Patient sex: F
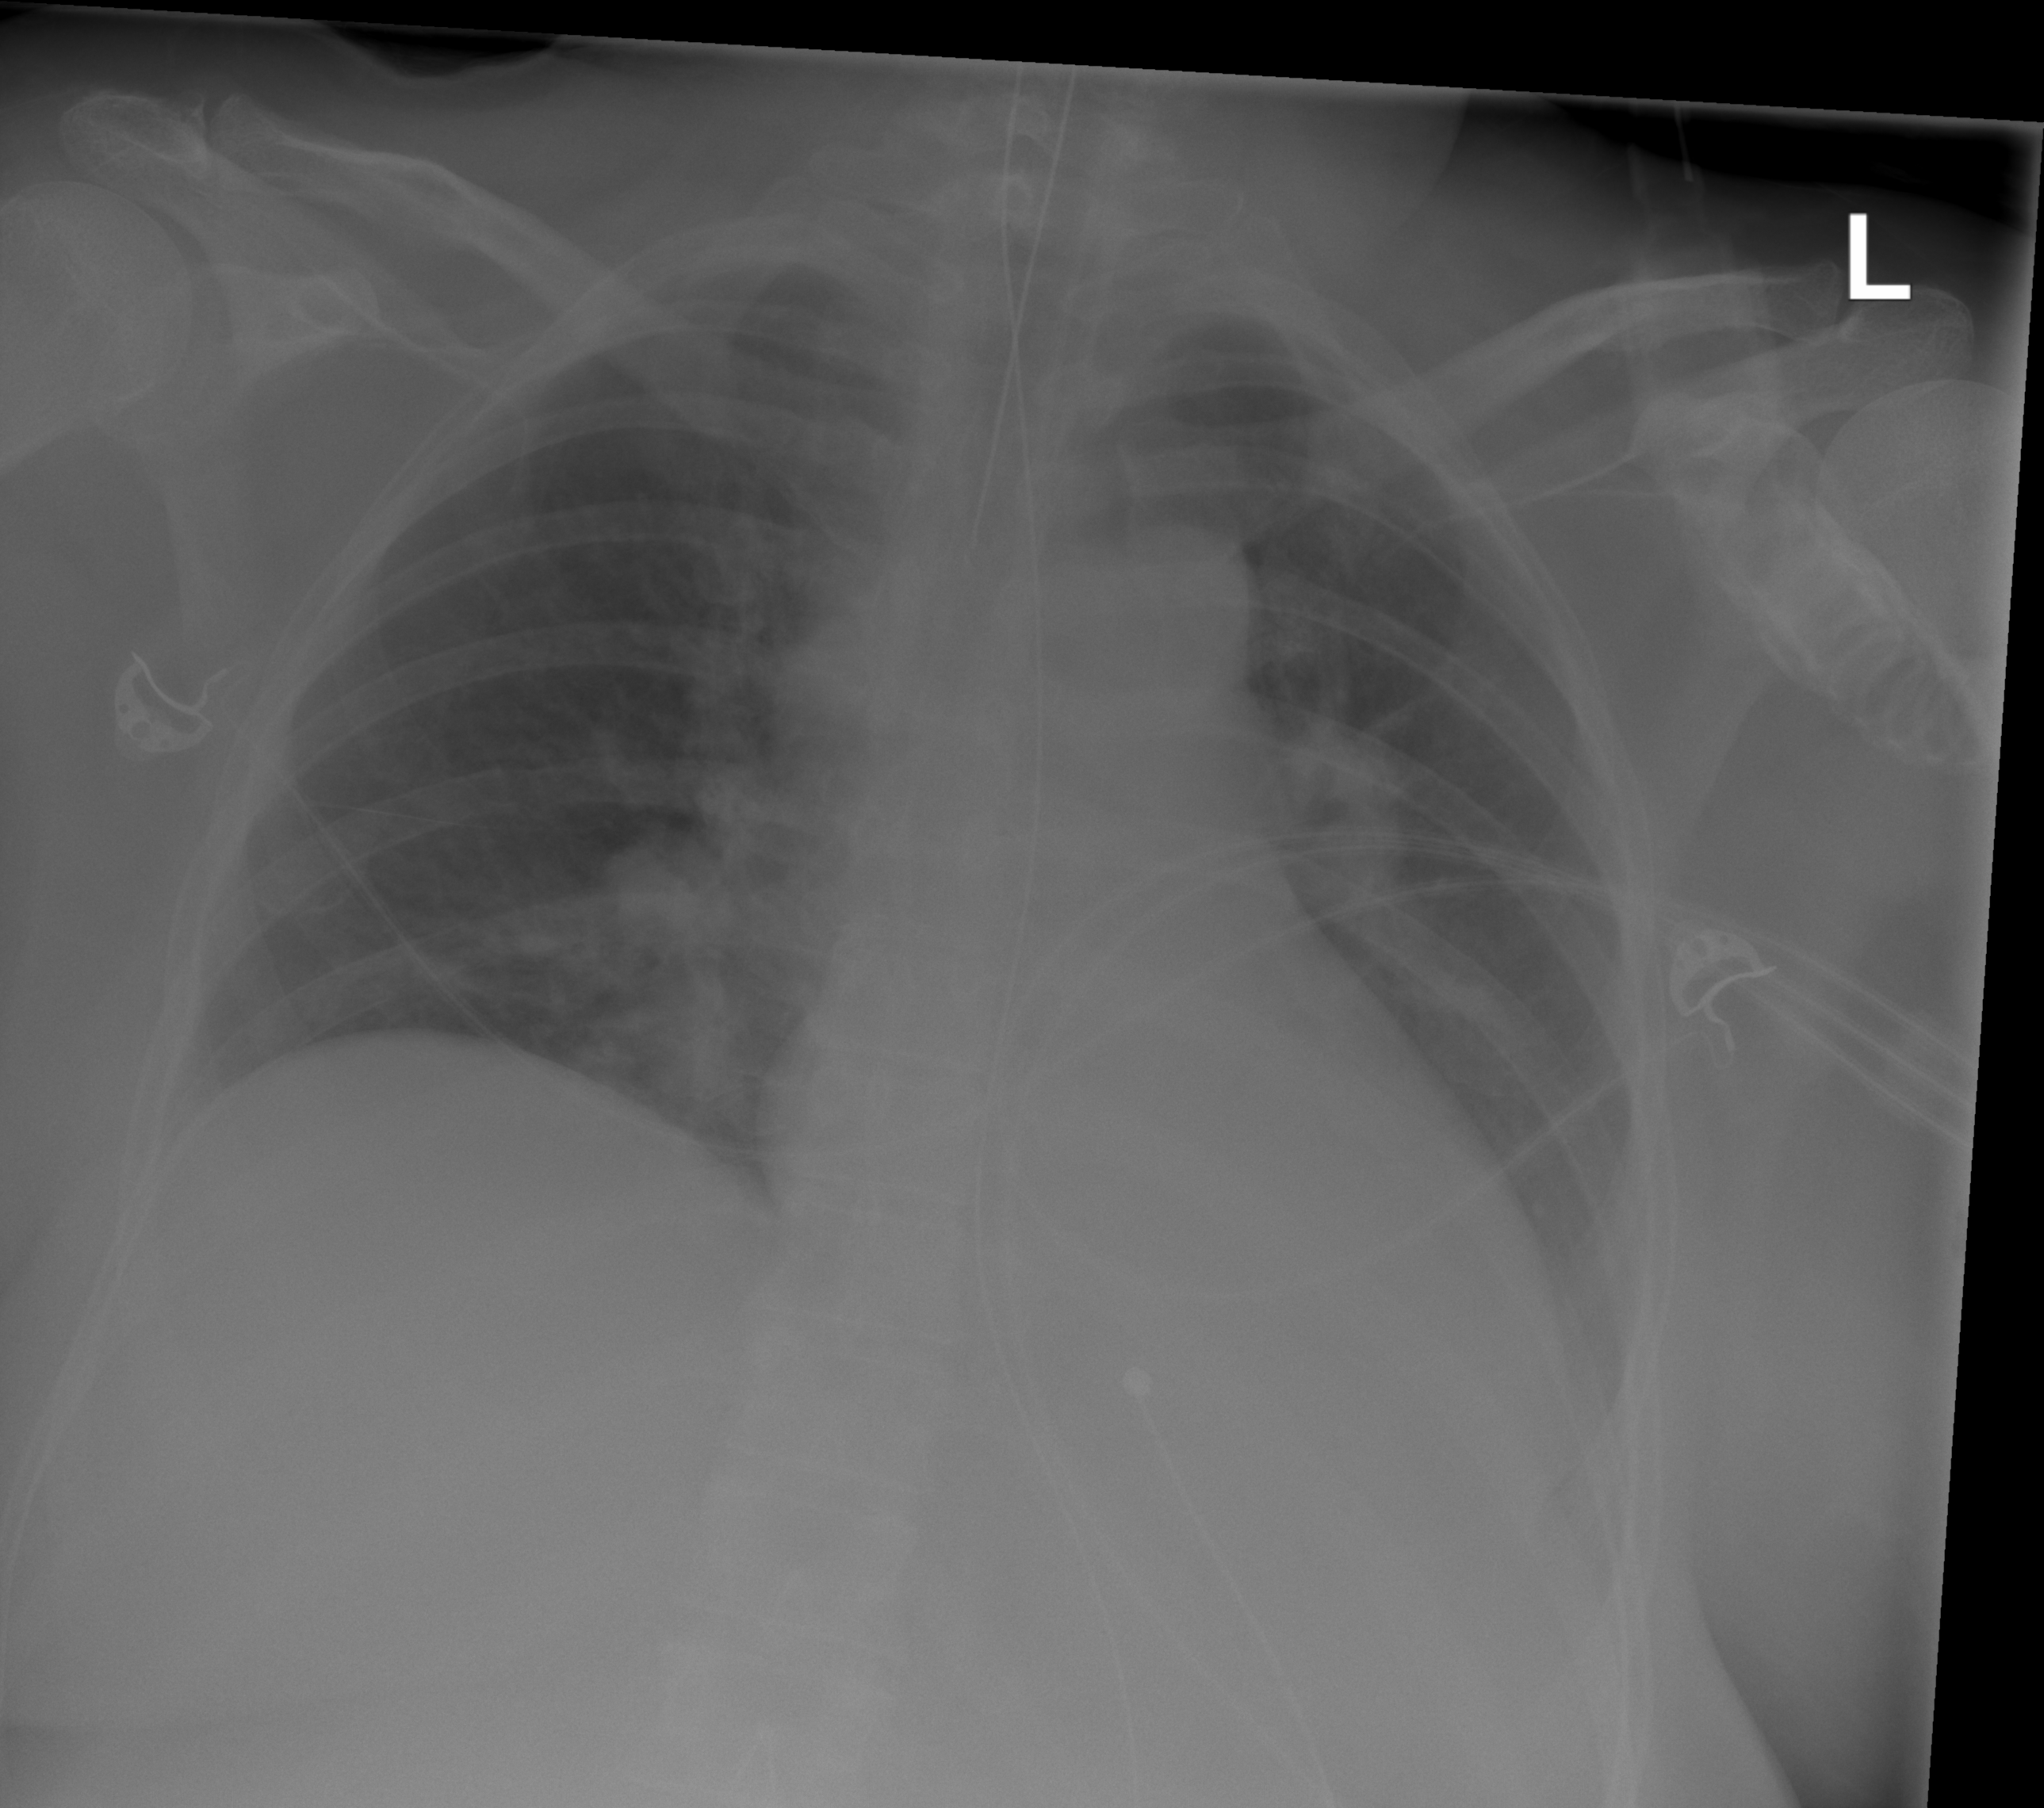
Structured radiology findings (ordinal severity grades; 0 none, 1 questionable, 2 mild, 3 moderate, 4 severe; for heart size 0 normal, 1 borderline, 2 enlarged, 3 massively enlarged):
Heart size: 0
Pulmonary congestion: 0
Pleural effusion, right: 0
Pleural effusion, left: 2
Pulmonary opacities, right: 0
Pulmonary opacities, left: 0
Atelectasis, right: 0
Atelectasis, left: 0